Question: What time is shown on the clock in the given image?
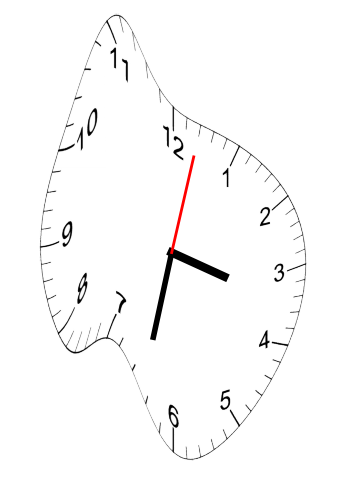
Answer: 03:32:02